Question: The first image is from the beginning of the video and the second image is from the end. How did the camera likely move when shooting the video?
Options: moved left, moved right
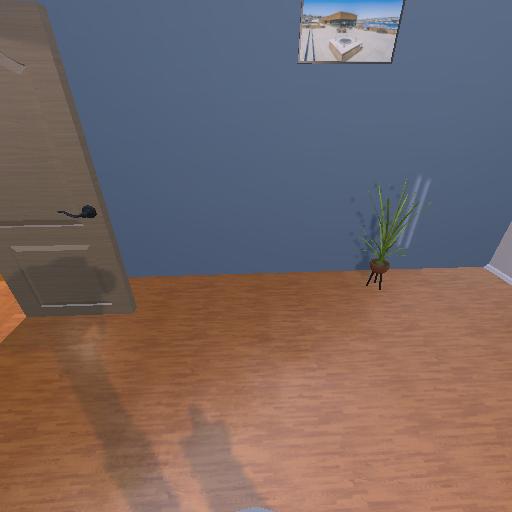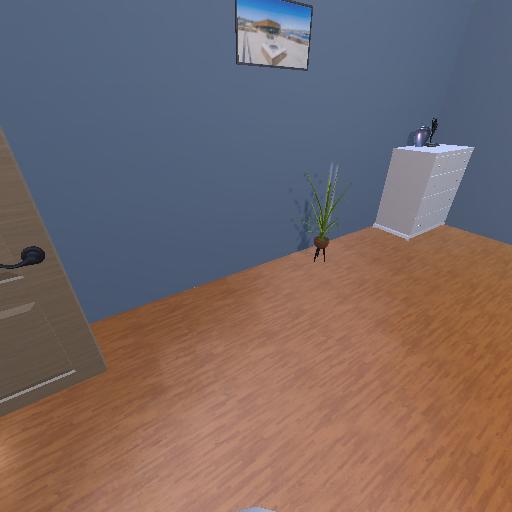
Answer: moved left